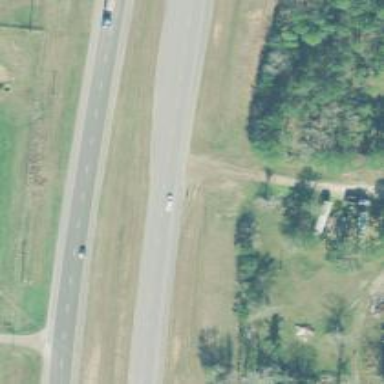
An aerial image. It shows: Trunk highway with expressway features.